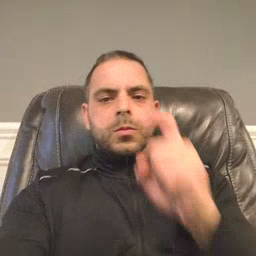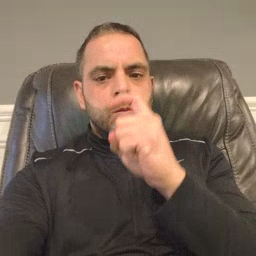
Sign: doll